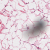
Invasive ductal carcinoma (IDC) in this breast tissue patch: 0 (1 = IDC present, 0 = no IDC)